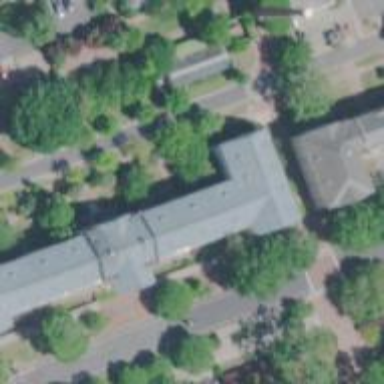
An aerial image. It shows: Dormitory building.